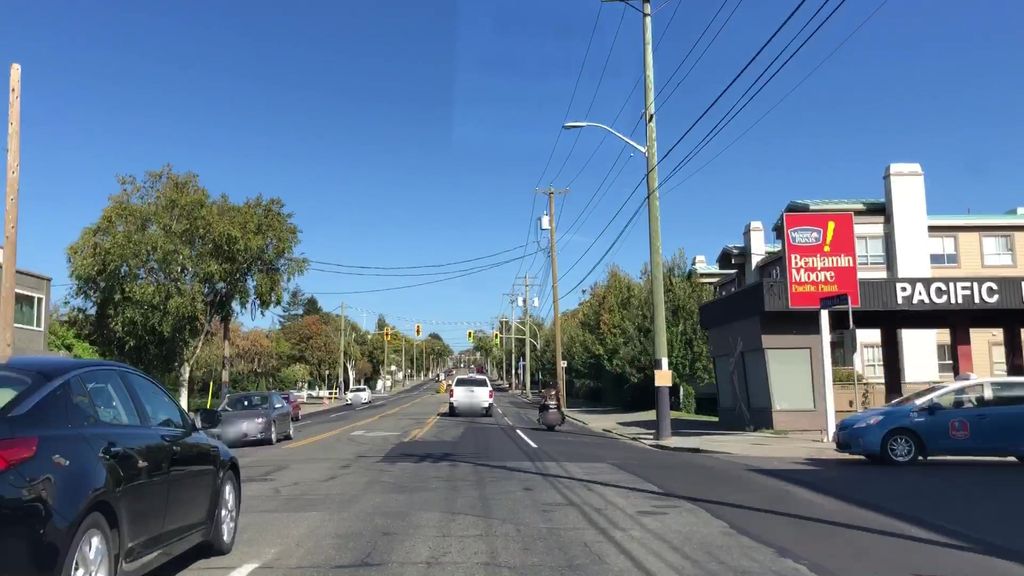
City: victoria